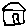
Label: house